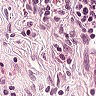
Metastatic tissue present: no